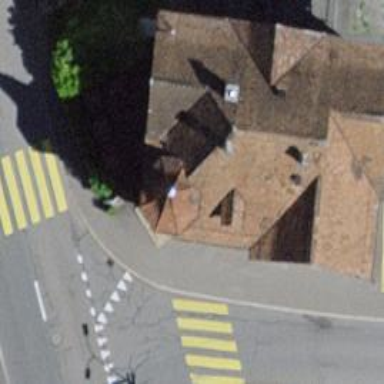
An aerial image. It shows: Pub with its own brewery.